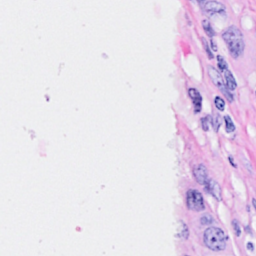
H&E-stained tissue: Breast